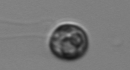
Label: Dinophyceae